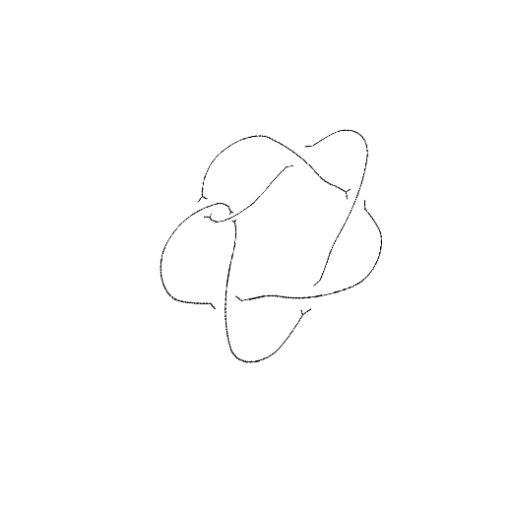
Crossing number: 6